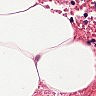
Metastatic tissue present: no